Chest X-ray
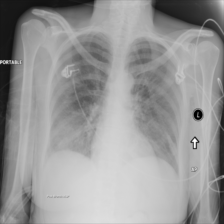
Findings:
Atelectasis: negative
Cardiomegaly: negative
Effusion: negative
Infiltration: negative
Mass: negative
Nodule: negative
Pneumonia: negative
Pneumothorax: positive
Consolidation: negative
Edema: negative
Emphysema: negative
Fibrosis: negative
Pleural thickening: negative
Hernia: negative